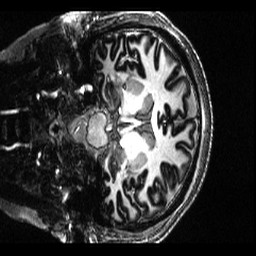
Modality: T1w
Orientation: coronal
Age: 33
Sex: female
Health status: healthy
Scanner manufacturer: siemens
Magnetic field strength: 7 T
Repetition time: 4.3 s
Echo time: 0.00227 s